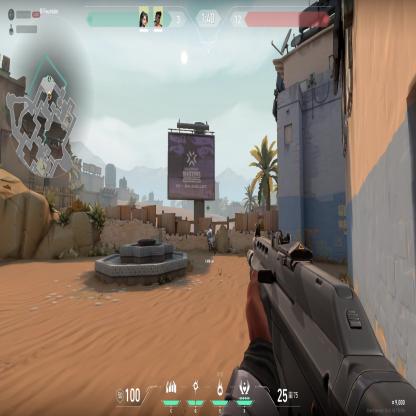
Label: teammate